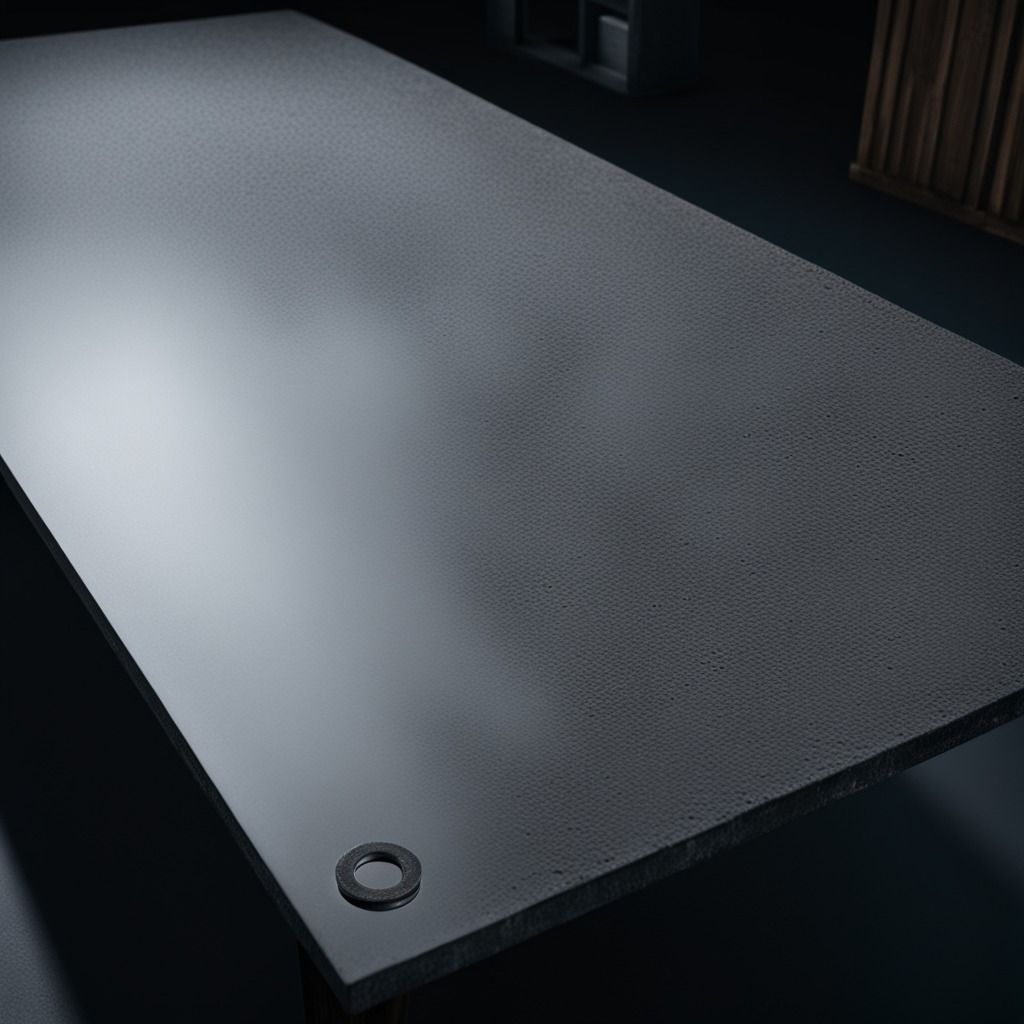
A flat metal washer lying on a clean granite table inside a workshop at night dim ambient light soft shadows worn but